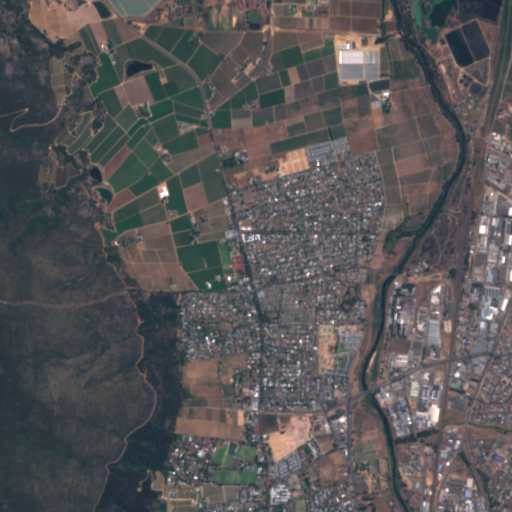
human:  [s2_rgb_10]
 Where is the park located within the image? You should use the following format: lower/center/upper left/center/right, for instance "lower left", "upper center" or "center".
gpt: The park is located in the lower right of the image.
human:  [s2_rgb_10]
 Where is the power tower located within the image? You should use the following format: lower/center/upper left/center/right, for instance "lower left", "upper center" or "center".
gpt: The power tower is located in the right of the image.
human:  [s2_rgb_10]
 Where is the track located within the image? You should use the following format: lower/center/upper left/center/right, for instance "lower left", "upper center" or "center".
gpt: There is no track in the image.